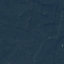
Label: Forest